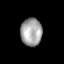
Tissue: prostate
Cell type: T cells
Senescence score: 0.36
Nuclear area (px): 589
Mean DAPI intensity: 160.849